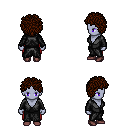
a pixel art fantasy rpg character, female body template, dark elf, purple skin, gray robe, red pants, brown curly afro hairstyle, maroon shoes, four views (front, back, left, right), 2x2 character sprite sheet, small pixel art, hard edges, no anti-aliasing